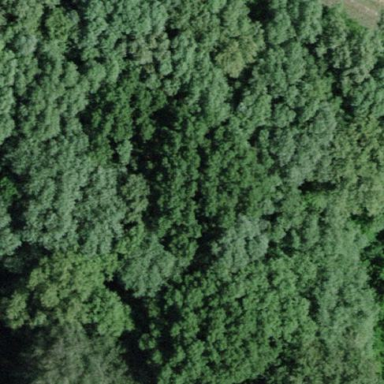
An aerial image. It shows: Forest area.